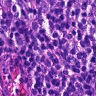
Metastatic tissue present: no